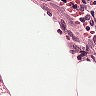
Metastatic tissue present: no